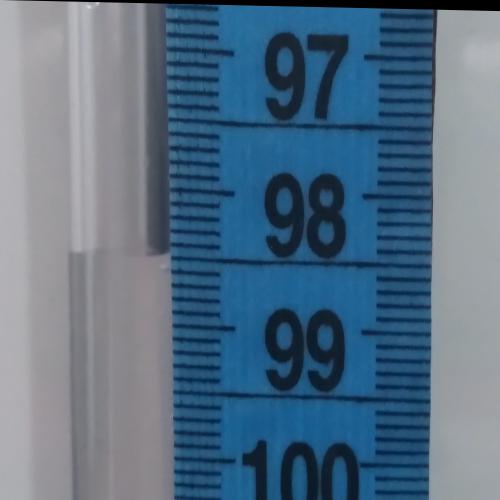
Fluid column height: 98.5 cm